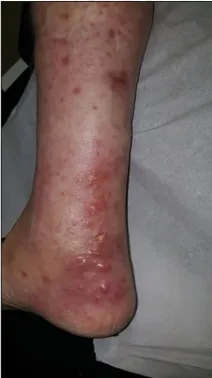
A representative case from a complete responder to intralesional IL-2 and BCG therapy. (B) PET-CT scan three years into IL-2 monotherapy showing new uptake among cutaneous lesions, signaling disease progression.
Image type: medical_photograph (skin_photograph)